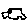
Label: car